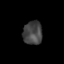
Tissue: skin
Cell type: Epithelial cells
Senescence score: 0.2862
Nuclear area (px): 445
Mean DAPI intensity: 68.222